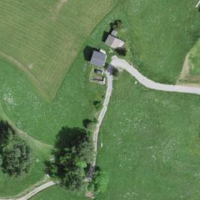
EUNIS habitat code: 52
Species observed at this site:
Hesperia comma
Phoenicurus ochruros
Lysandra coridon
Delichon urbicum